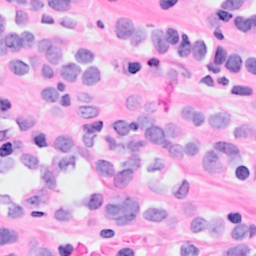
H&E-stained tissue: Breast